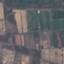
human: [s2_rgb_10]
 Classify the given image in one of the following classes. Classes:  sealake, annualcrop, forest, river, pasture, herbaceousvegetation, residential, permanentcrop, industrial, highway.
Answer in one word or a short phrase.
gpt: PermanentCrop